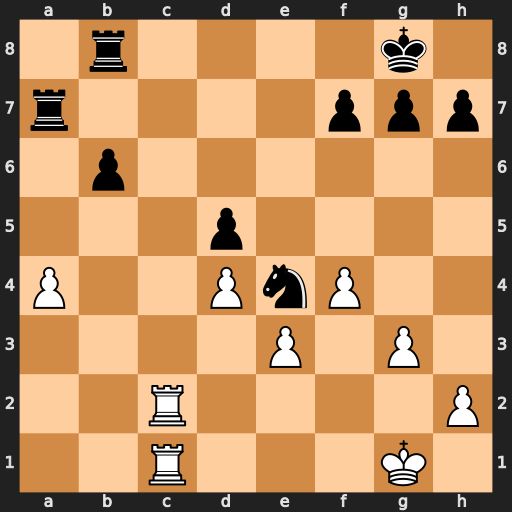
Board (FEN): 1r4k1/r4ppp/1p6/3p4/P2PnP2/4P1P1/2R4P/2R3K1
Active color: w
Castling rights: -
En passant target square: -
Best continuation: Rc8+ Rxc8 Rxc8#